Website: home-depot
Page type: customer-info-address
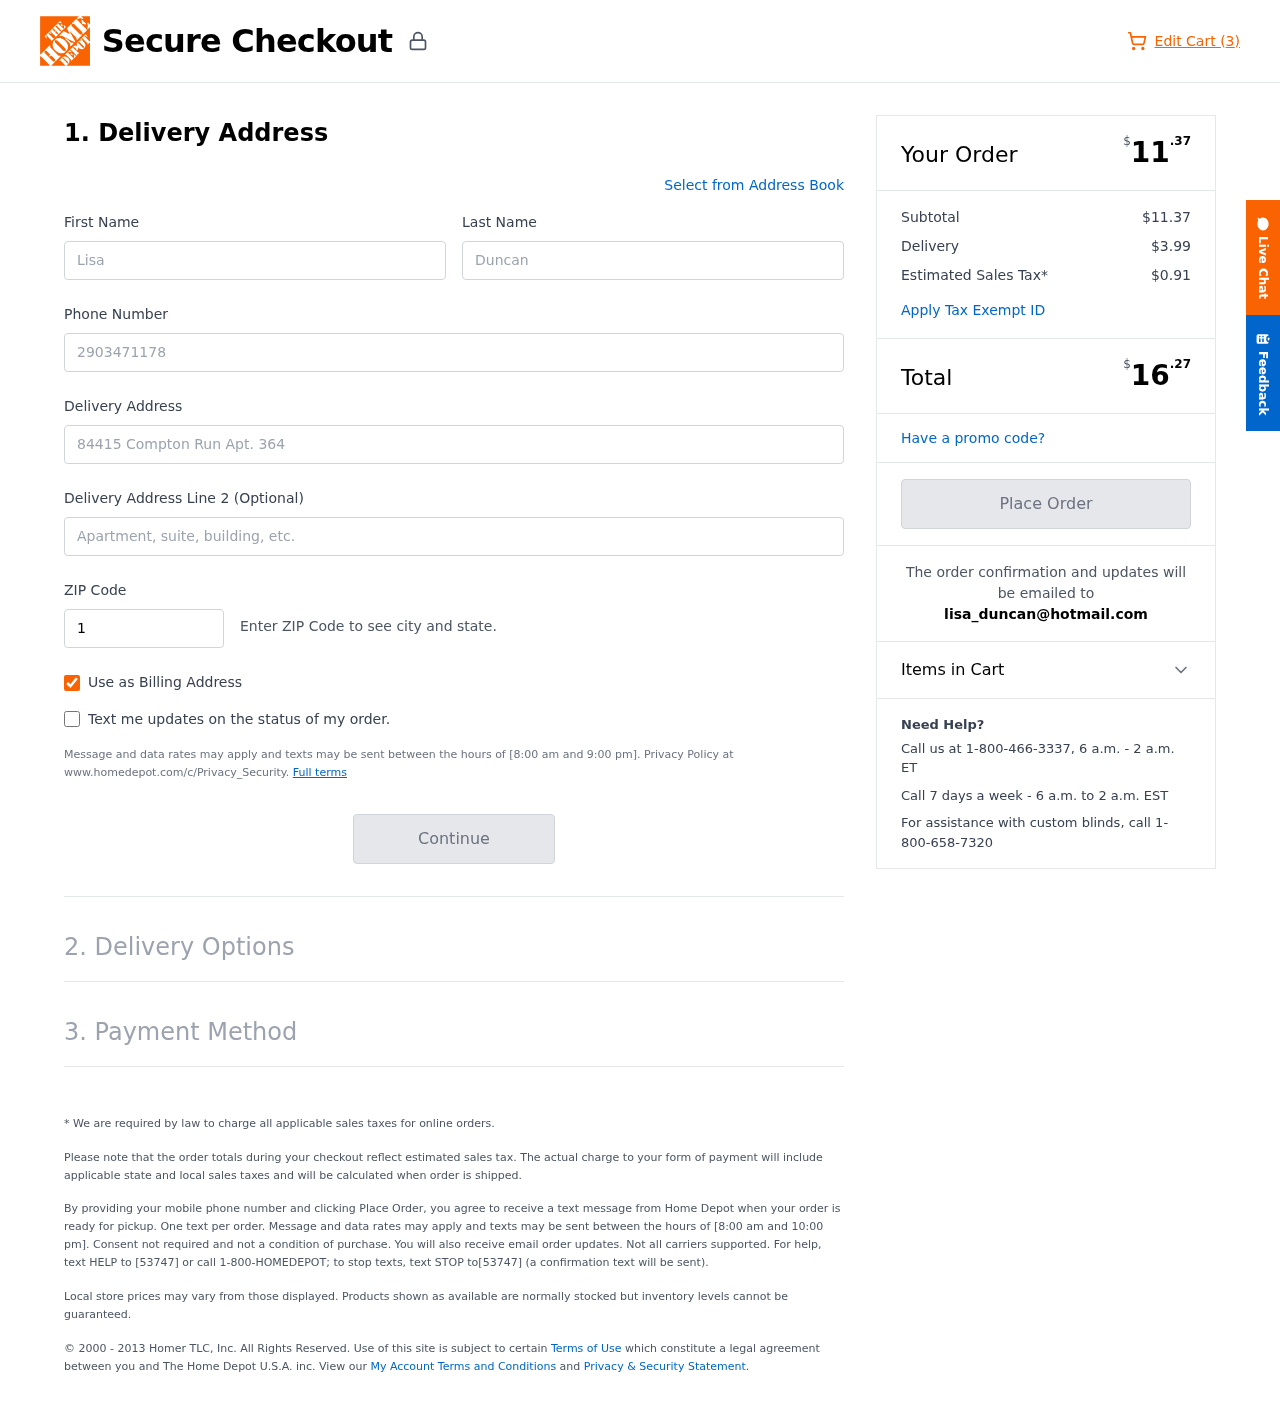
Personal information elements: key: PII_EMAIL
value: lisa_duncan@hotmail.com
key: PII_FIRSTNAME
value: Lisa
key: PII_LASTNAME
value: Duncan
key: PII_PHONE
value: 2903471178
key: PII_POSTCODE
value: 13991
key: PII_STREET
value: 84415 Compton Run Apt. 364
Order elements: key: ORDER_NUM_ITEMS
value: Edit Cart (3)
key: ORDER_SUBTOTAL_HEADER
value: $11.37
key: ORDER_SUBTOTAL
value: $11.37
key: ORDER_SHIPPING_COST
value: $3.99
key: ORDER_TAX
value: $0.91
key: ORDER_TOTAL2
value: $16.27